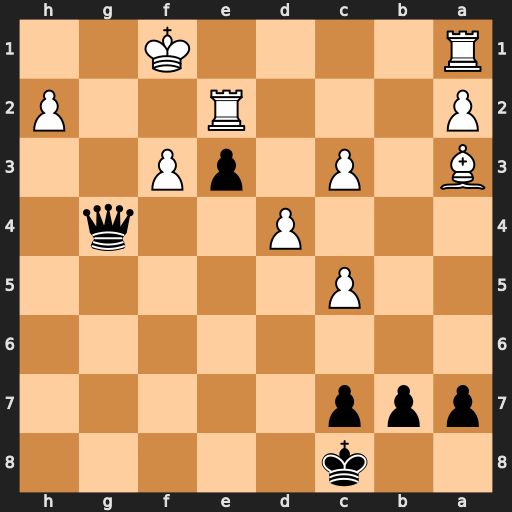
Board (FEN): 2k5/ppp5/8/2P5/3P2q1/B1P1pP2/P3R2P/R4K2
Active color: b
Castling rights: -
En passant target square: -
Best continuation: Qxf3+ Kg1 Qxe2